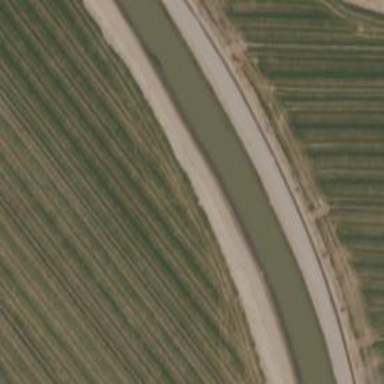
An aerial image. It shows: Canal used for irrigation.